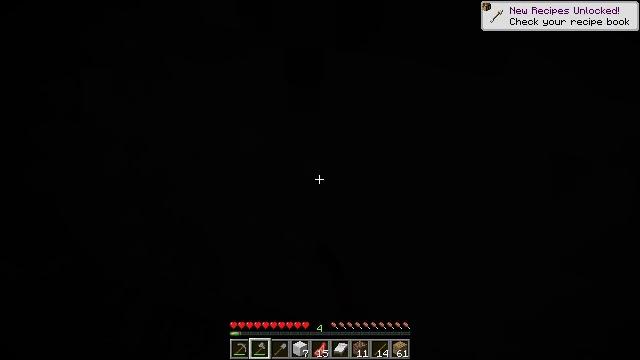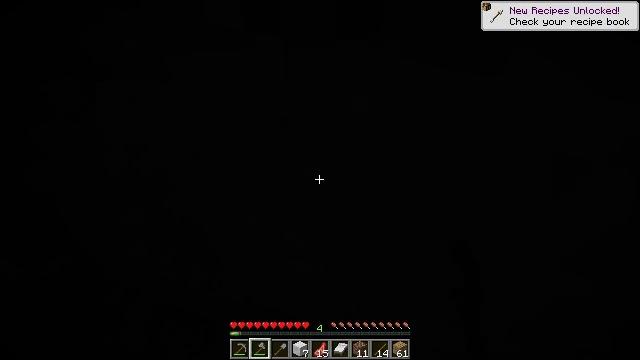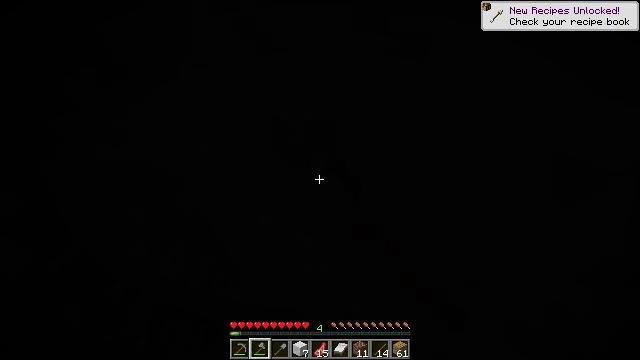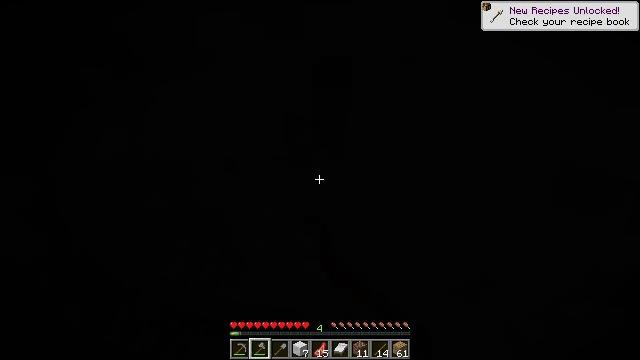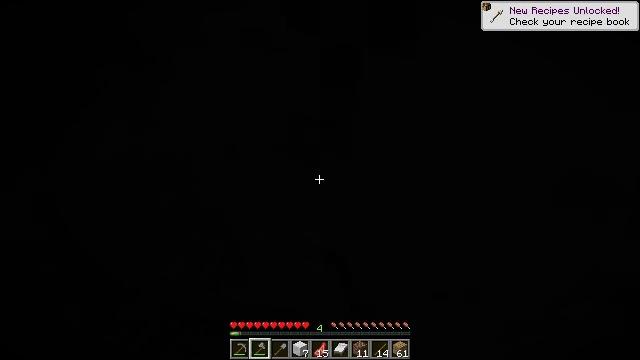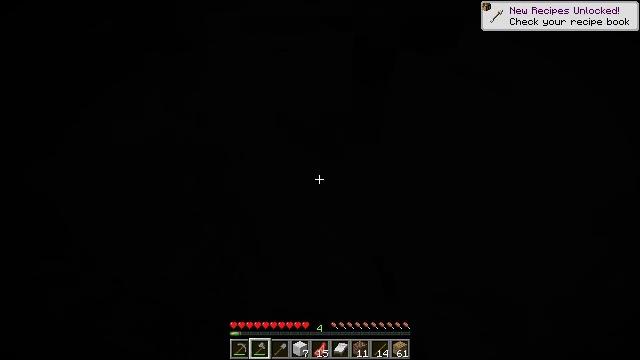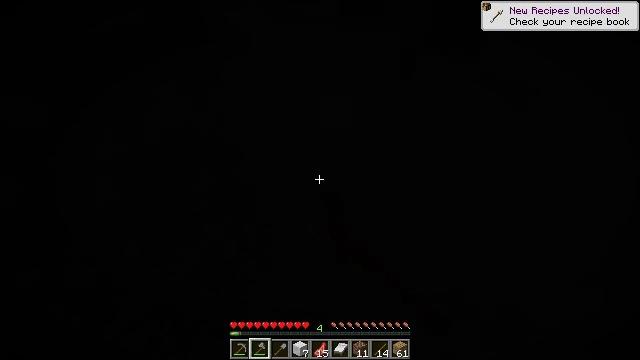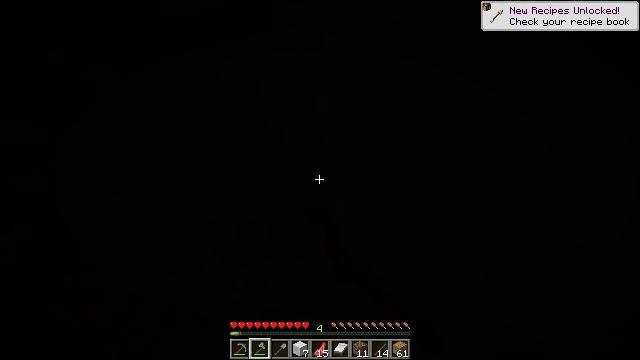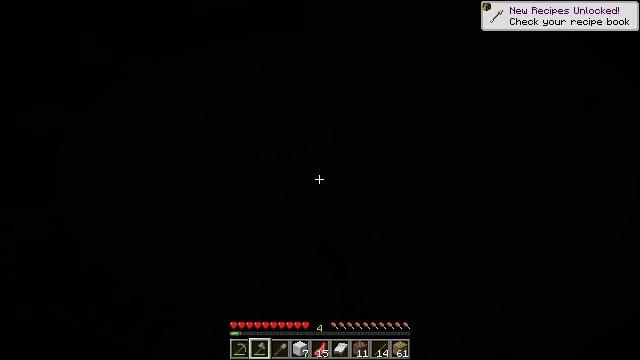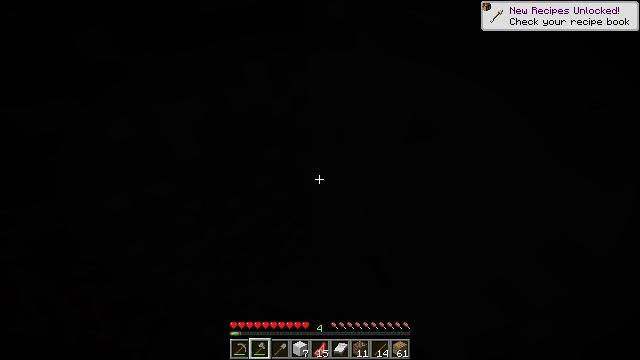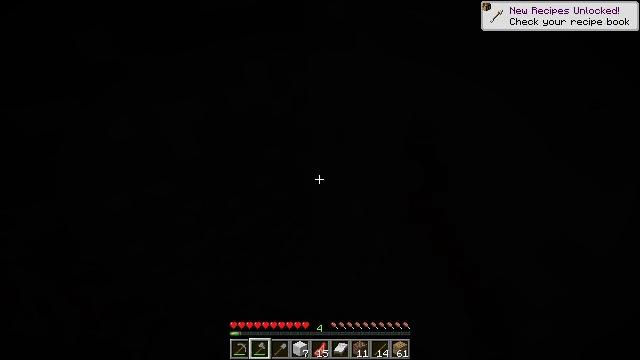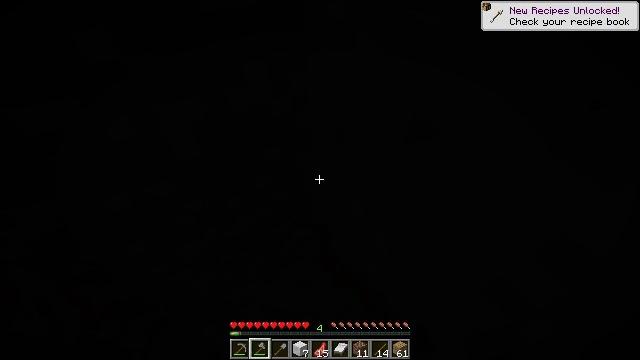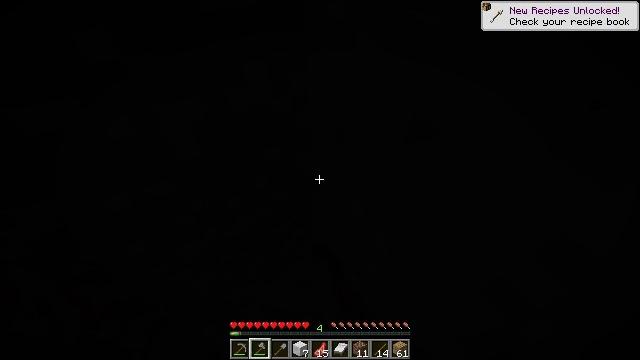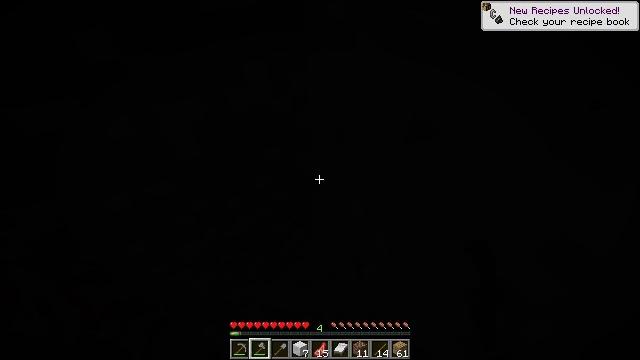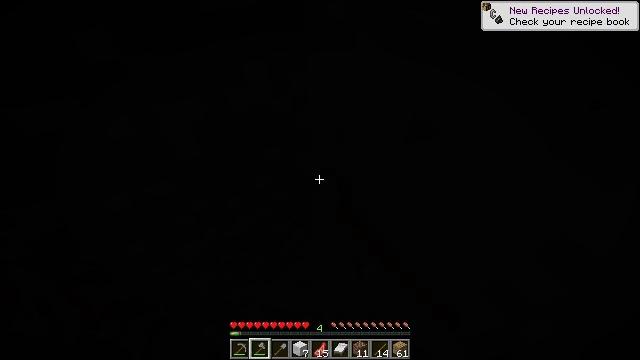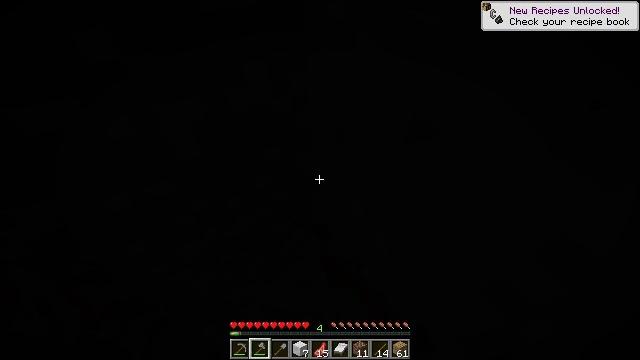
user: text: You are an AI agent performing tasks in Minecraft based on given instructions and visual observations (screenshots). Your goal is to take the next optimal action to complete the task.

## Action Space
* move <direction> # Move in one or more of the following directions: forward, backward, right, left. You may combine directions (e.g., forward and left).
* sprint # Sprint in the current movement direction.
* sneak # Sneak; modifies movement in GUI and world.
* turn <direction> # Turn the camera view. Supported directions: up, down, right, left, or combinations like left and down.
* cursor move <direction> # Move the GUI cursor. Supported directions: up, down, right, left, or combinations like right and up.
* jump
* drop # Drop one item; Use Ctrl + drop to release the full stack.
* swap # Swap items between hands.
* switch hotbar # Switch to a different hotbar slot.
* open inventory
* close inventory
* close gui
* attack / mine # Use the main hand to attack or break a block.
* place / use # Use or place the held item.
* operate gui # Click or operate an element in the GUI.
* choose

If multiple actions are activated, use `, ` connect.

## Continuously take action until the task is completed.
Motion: motion action
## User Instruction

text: Mine gravel from the ground.
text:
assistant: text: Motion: attack / mine
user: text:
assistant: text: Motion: turn left, attack / mine
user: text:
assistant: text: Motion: turn left, attack / mine
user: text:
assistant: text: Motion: turn left, attack / mine
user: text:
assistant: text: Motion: turn left, attack / mine
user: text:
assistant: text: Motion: turn left, attack / mine
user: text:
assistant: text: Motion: turn left, attack / mine
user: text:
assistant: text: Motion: turn left, attack / mine
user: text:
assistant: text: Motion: turn left, attack / mine
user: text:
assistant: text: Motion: attack / mine
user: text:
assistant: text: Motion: attack / mine
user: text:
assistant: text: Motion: attack / mine
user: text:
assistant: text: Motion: attack / mine
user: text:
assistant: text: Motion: attack / mine
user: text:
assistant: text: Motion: attack / mine
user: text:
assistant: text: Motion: attack / mine
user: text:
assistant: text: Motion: attack / mine
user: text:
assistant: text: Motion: attack / mine
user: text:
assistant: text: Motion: attack / mine
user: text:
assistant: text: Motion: attack / mine
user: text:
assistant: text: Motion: attack / mine
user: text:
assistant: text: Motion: attack / mine
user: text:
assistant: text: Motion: attack / mine
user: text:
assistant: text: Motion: attack / mine
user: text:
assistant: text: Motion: attack / mine
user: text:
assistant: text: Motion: turn left, attack / mine
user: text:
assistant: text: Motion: attack / mine
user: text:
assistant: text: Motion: attack / mine
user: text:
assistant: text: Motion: attack / mine
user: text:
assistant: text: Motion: attack / mine